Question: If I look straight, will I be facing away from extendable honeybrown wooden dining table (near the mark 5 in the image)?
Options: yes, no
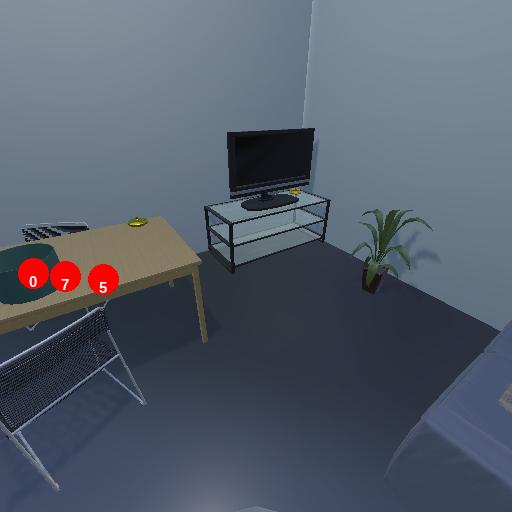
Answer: yes